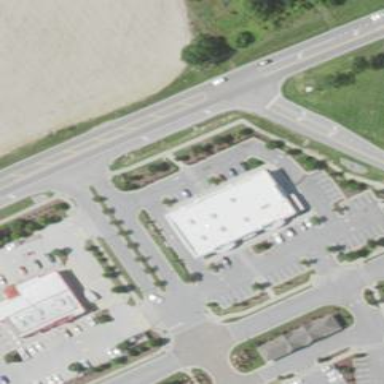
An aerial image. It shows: Veterinary facility.